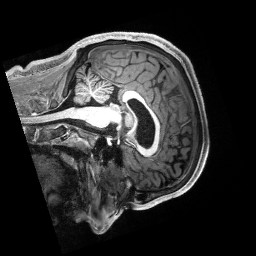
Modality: T1w
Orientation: sagittal
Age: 22
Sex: male
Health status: healthy
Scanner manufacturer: siemens
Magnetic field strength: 3 T
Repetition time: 2.5 s
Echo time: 0.00222 s